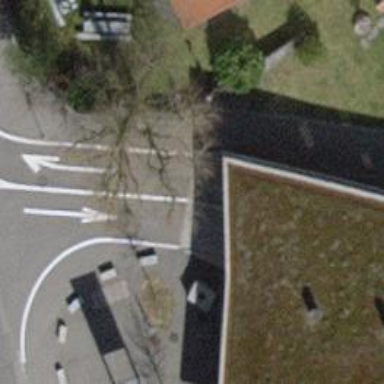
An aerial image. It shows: Parking area.